Field crop: maize
Growth stage: 2
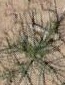
Species: salsola